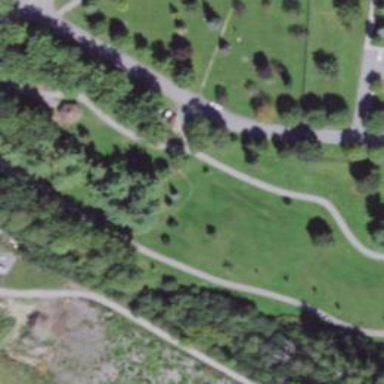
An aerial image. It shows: Path.